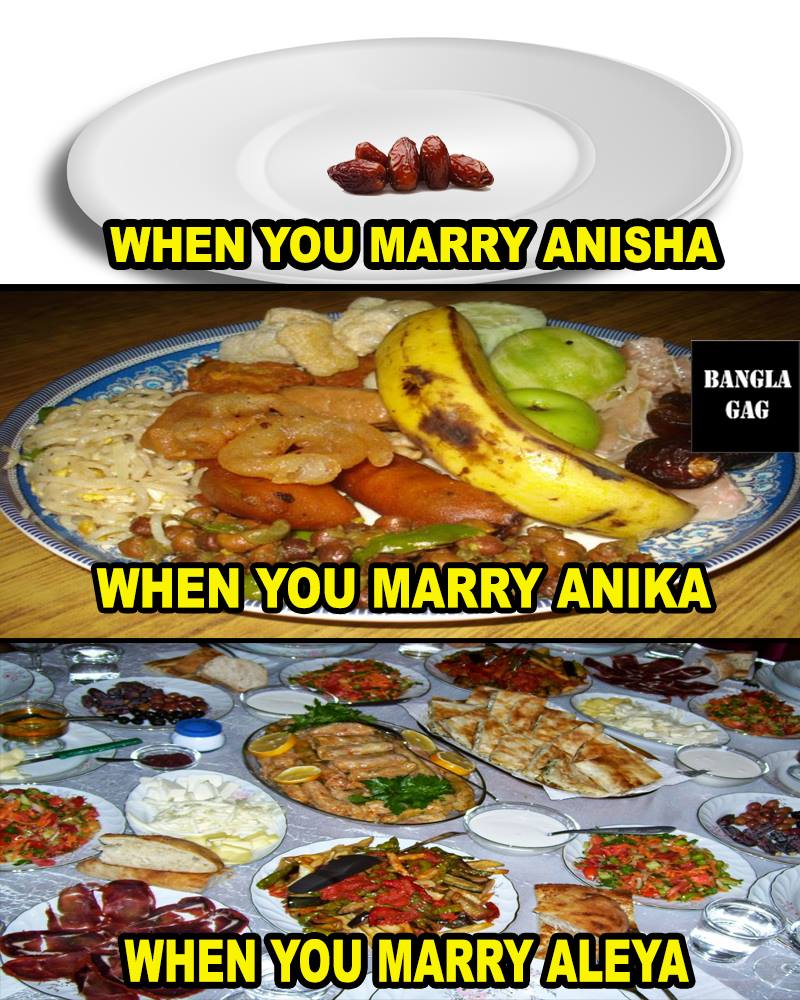
Caption: WHEN YOU MARRY ANISHA   WHEN YOU MARRY ANIKA     WHEN YOU MARRY ALEYA
Label: non-hate